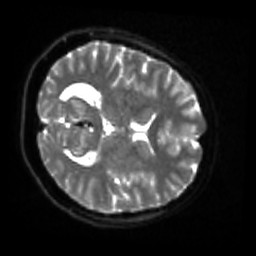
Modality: sbref
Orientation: axial
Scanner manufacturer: siemens
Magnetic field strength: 3 T
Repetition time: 4 s
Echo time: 0.0594 s